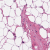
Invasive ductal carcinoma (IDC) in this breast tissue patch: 0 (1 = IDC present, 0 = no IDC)